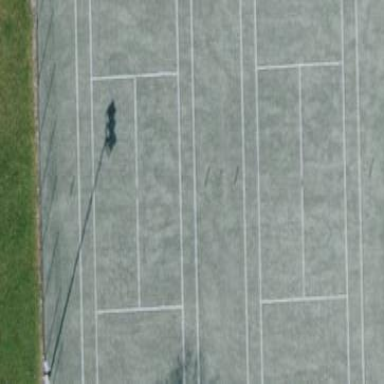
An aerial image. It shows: Sand tennis court on pitch for leisure land.